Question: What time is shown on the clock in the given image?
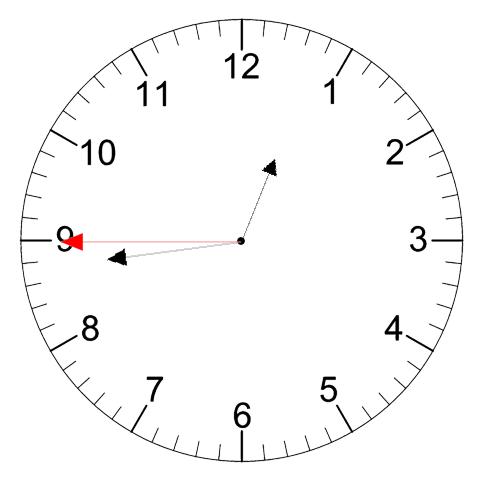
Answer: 12:43:45